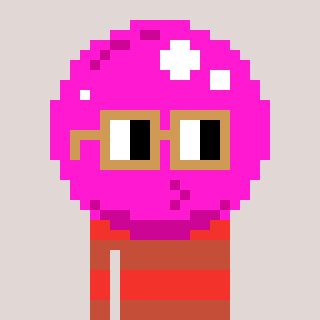
a pixel art character with square brown glasses, a bubblegum-shaped head and a rust-colored body on a warm background